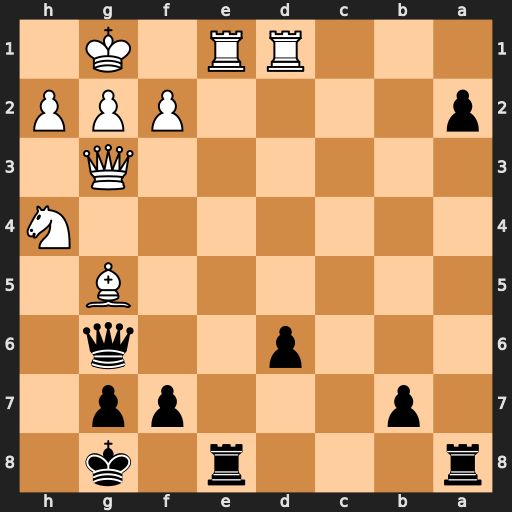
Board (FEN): r3r1k1/1p3pp1/3p2q1/6B1/7N/6Q1/p4PPP/3RR1K1
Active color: b
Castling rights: -
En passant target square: -
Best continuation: Rxe1+